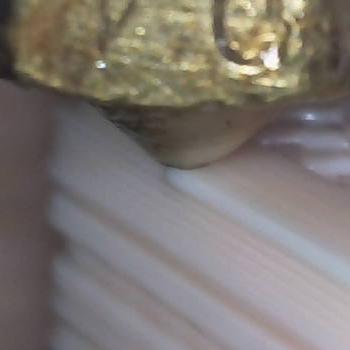
Flow rate: 118%